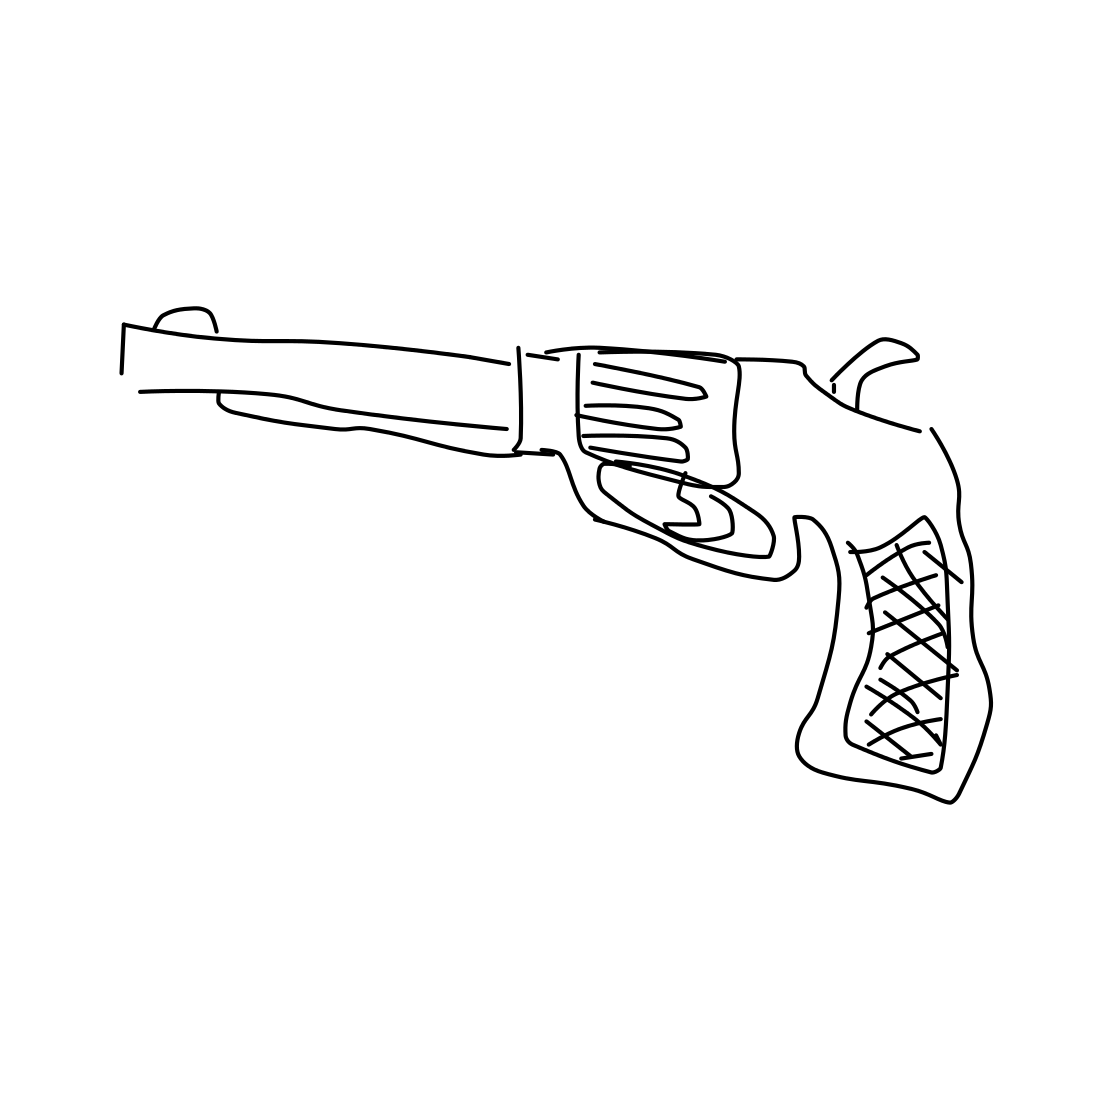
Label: revolver